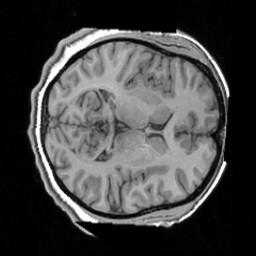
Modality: T1w
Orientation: axial
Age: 19
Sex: female
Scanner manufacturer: siemens
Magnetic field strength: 3 T
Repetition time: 1.63 s
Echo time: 0.00311 s